Aerial crown-view tile of a tropical tree (Barro Colorado Island, Panama), acquired 20250915:
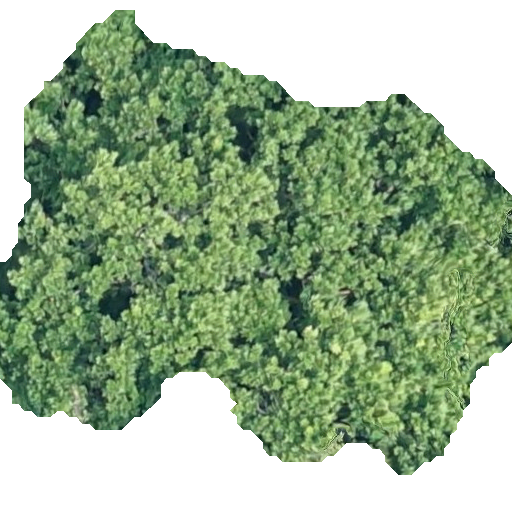
Species: Anacardium excelsum
GBIF accepted scientific name: Anacardium excelsum
Crown area: 255.782 m²